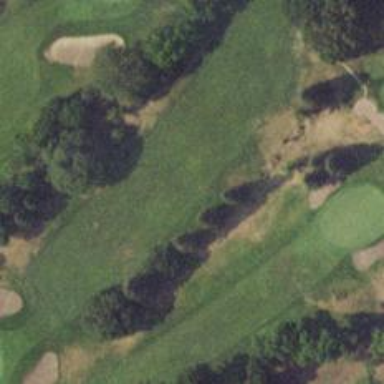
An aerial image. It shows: View of golf hole.